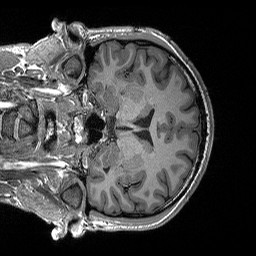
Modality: T1w
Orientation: coronal
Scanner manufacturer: siemens
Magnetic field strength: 3 T
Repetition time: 2.3 s
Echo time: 0.00294 s